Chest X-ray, AP view. Patient: 59 years old, sex M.
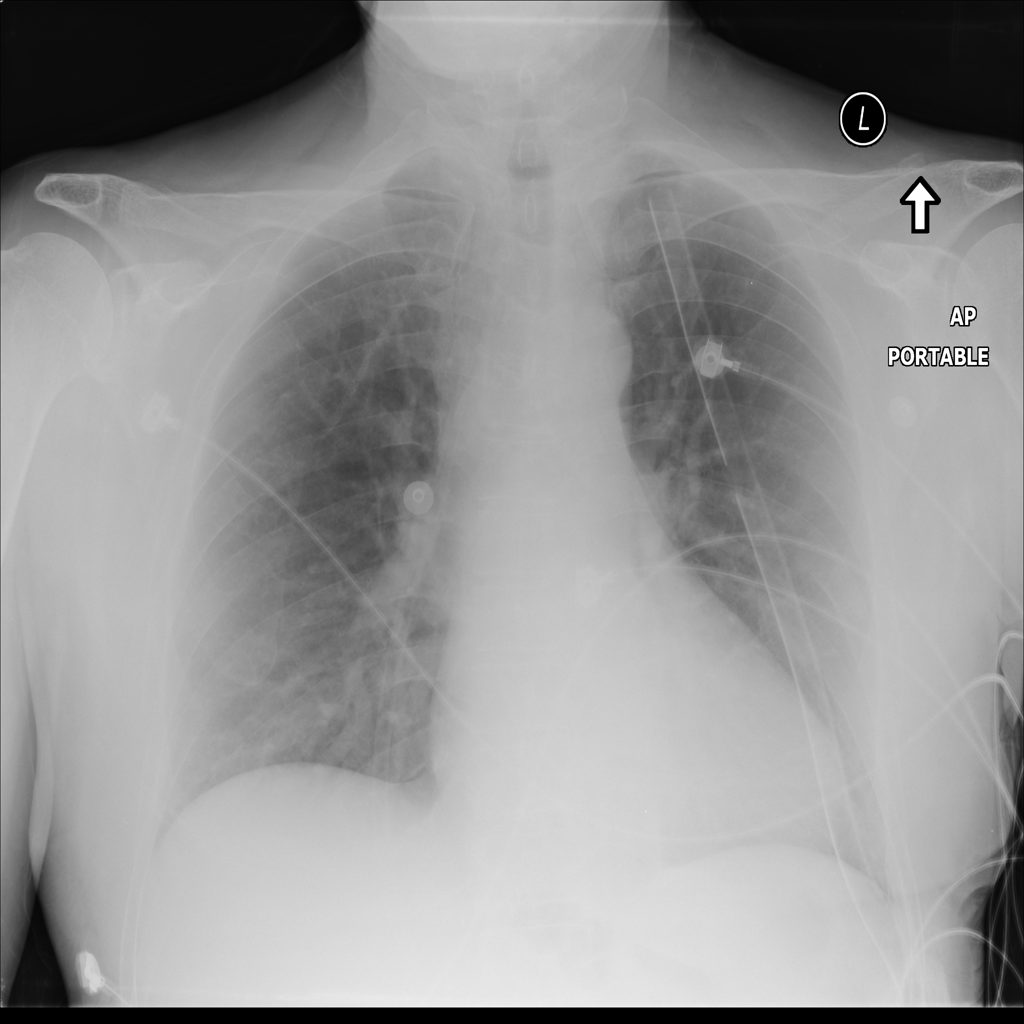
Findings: Atelectasis